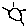
Label: sun